Question: How to remove the black line at the top of tab,
'''
[self.tabBar setShadowImage:[UIImage new]];
self.tabBar.backgroundImage = [UIImage new];
'''
'iOS13' invalid

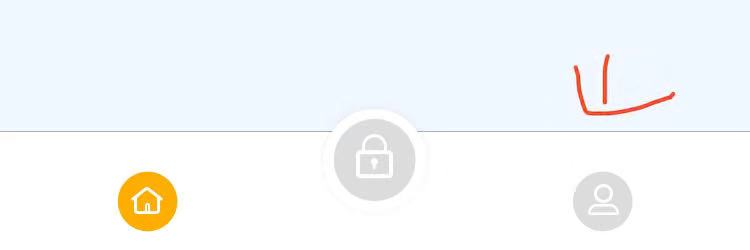
Answer: You need to use the new 'UITabBarAppareance' for iOS 13
'''
if #available(iOS 13.0, *) {
let appareance = UITabBarAppearance(barAppearance: tabBarController.tabBar.standardAppearance)
appareance.shadowImage = nil
appareance.shadowColor = nil
tabBarController.tabBar.standardAppearance = appareance
} else {
// Fallback on earlier versions.
tabBarController.tabBar.shadowImage = UIImage()
}
'''